Question: I want create one circle with CSS that cut off one piece (like pizza :D) but I don't know about it. please guide me how to create one circle like pizza that one piece cut off.
this is my code :
'''
<div class="state"></div>
'''
'''
.state {
position: absolute;
height: 44px;
width: 44px;
right: 5px;
top: 0;
border: 3px solid transparent;
border-radius: 25px;
z-index: 1;
border-color: #82ba00
}
'''
I want create this image :

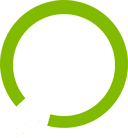
Answer: Using the link RJo provided and the demo in one of the answers I came up with this:
'''
<div class="arc-wrapper">
<div class="arc arc_start"></div>
<div class="arc arc_end"></div>
</div>
.arc-wrapper {
position:relative;
margin:20px;
}
.arc {
position:absolute;
top:0;
left:0;
width: 100px;
height: 100px;
border-radius:100%;
border:1px solid;
border: 10px solid;
border-color: #82ba00;
}
.arc_start {
border-color:#82ba00 transparent;
-webkit-transform: rotate(-65deg);
-moz-transform: rotate(-65deg);
-ms-transform: rotate(-65deg);
-o-transform: rotate(-65deg);
transform: rotate(-65deg);
}
.arc_end {
border-color: transparent #82ba00 #82ba00 #82ba00;
-webkit-transform: rotate(-110deg);
-moz-transform: rotate(-110deg);
-ms-transform: rotate(-110deg);
-o-transform: rotate(-110deg);
transform: rotate(-110deg);
}
'''
You can change the size and direction of the gap by changing the 'rotate(deg)' values.
Demo: <URL>